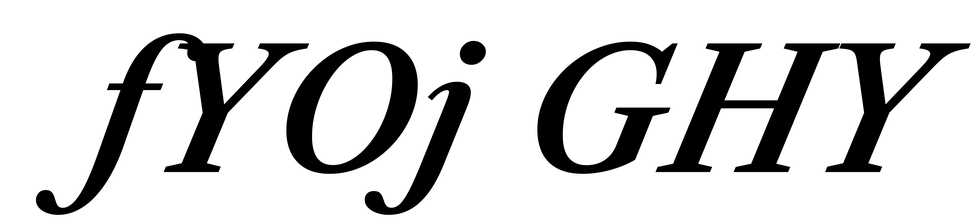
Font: LibreCaslonText-Italic_SemiBold_Italic